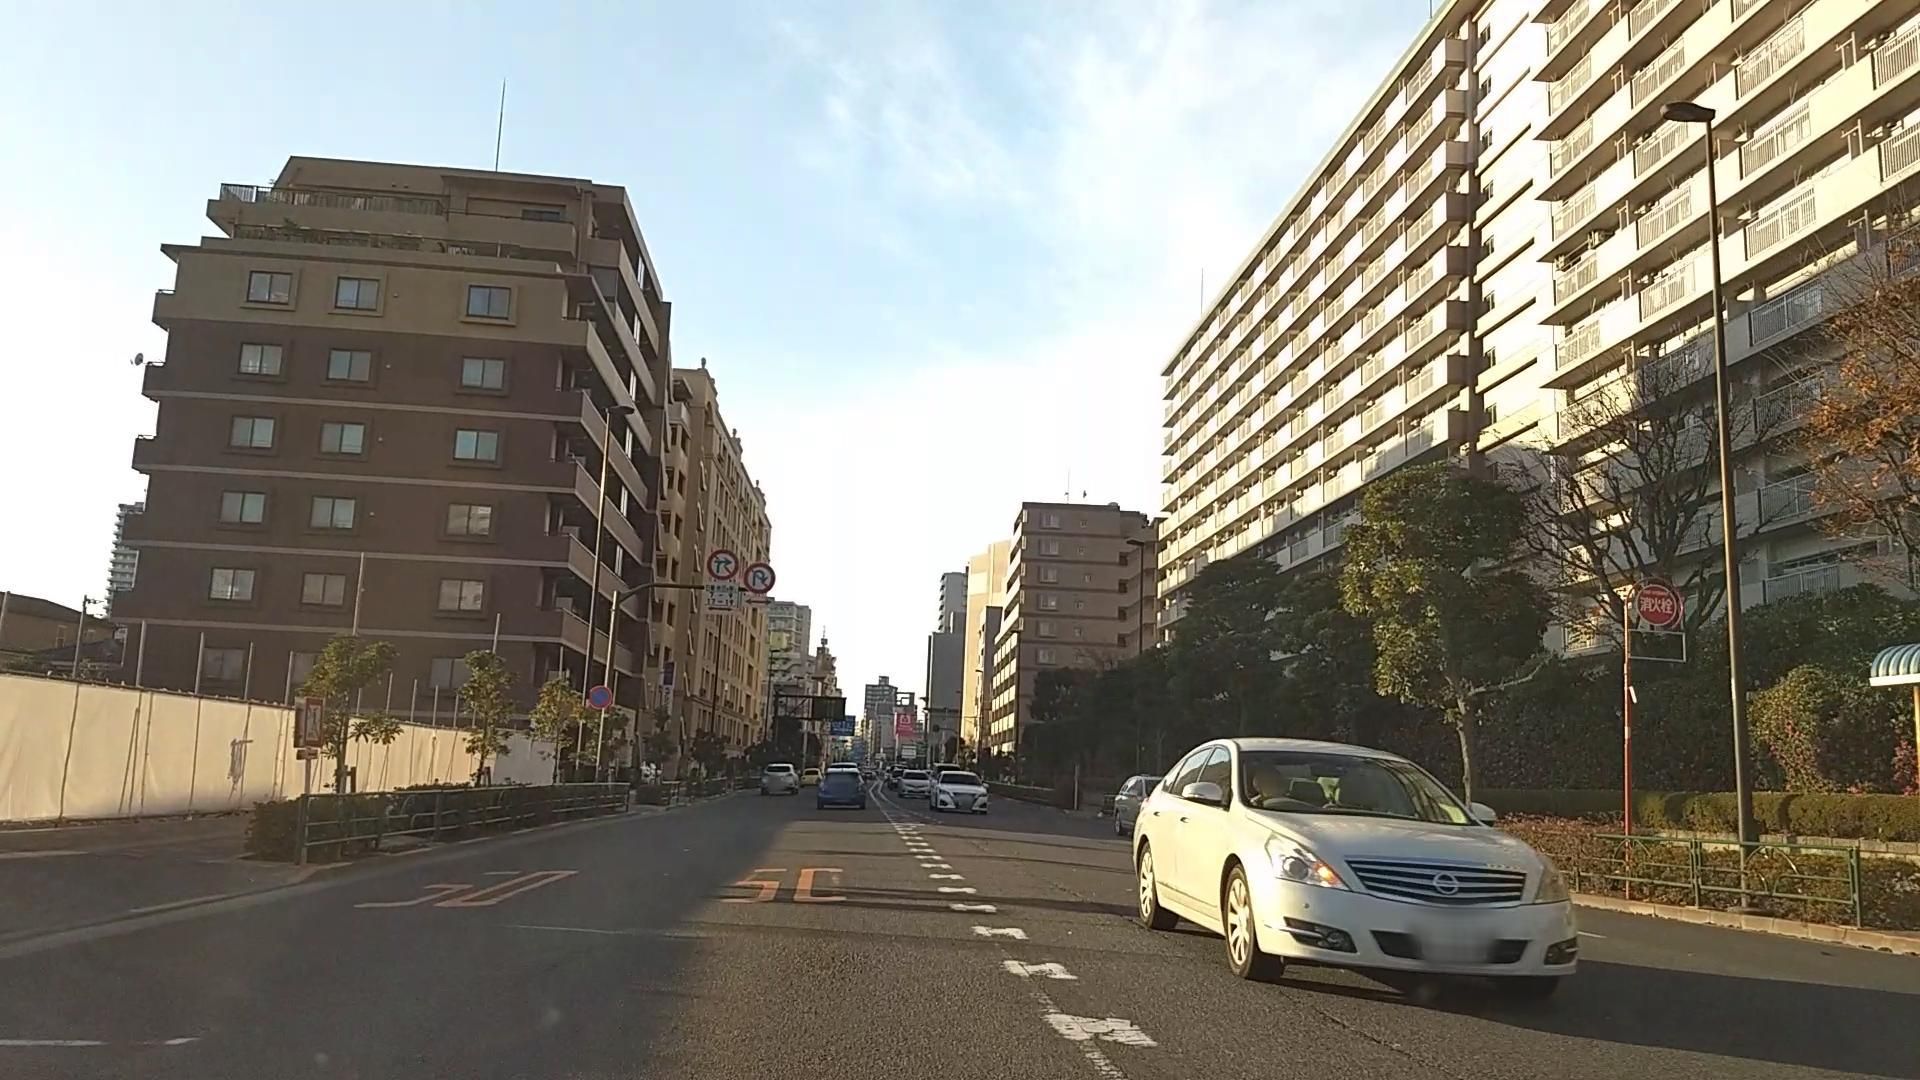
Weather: clear
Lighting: day
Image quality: good
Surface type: driving surface
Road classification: footway
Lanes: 2.0
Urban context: urban centre
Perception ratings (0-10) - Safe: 5.01, Lively: 8.37, Beautiful: 1.84, Boring: 3.21, Depressing: 2.98, Wealthy: 7.44